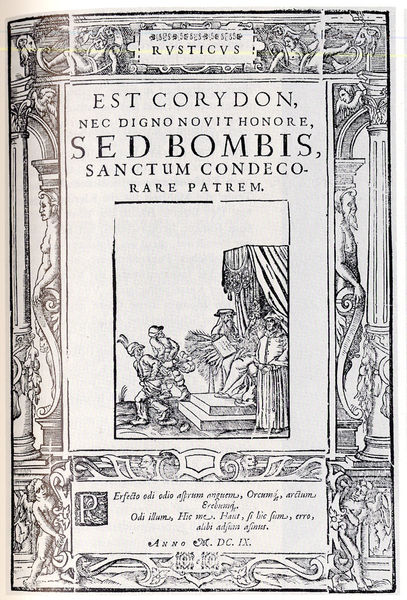
Titel: Rvsticvs
Künstler: Cranach-Werkstatt
Institution: (Seriendruck)
Schlagwörter: mann, nackt, schatten, weiß, menschen, busen, frau, grau, licht, pfeiler, schwarz, säulen, muster, ornament, gericht, architektur, rahmen, gewänder, ranken, schrift, grafik, graphik, wagen, treppe, könig, thron, inschrift, ornamente, verzierung, stufe, stufen, bögen, buch, druck, schwarz-weiss, radierung, stich, titel, seite, illustration, text, strafe, titelblatt, herrscher, kardinal, architrav, kapitelle, buchdeckel, buchdruck, buchseite, buchtitel, einband, girlanden, titelbild, titelseite, schnörkel, skulpturen, statuen, voluten, mittelalter, baldachin, karyatide, emblem, putten, kupferstich, verzierungen, quasten, verziehrung, latein, lateinisch, des, atlas, majuskel, ich, hermen, atlanten, est, sed bombis, gesetzbuch, lalter, elseite, bombis, corydon, sanctum, patrem